Question: I have a ComboBox that has a border around all of the ComboBoxItems as a whole. The picture below shows a white line around the ComboBoxItems in purple. The white line surrounding all of those ComboBoxItems is what I'm trying to remove.

Here is my code.
'''
<ComboBox Name="mycombobox" IsEditable="True" IsReadOnly="True" Text="Test Text" Foreground="Black" BorderThickness="1" BorderBrush="Purple" Background="Yellow" HorizontalAlignment="Left" Width="240" Height="20">
<ComboBox.ItemContainerStyle>
<Style TargetType="ComboBoxItem">
<Setter Property="Background" Value="Purple"/>
<Setter Property="BorderThickness" Value="0"/>
</Style>
</ComboBox.ItemContainerStyle>
<ComboBoxItem Name="subItem1">subItem1</ComboBoxItem>
<ComboBoxItem Name="subItem2">subItem2</ComboBoxItem>
<ComboBoxItem Name="subItem3">subItem3</ComboBoxItem>
<ComboBoxItem Name="subItem4">subItem4</ComboBoxItem>
<ComboBoxItem Name="subItem5">subItem5</ComboBoxItem>
</ComboBox>
'''
I've tried setting border settings in the ItemContainerStyle, but nothing I do removes that border. Any help is appreciated.
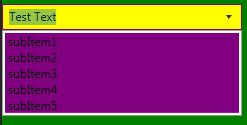
Answer: You need to edit the Popup border of the ComboBox Control Template. Either by setting the main ComboBox BorderThickness/BorderBrush property as I can see it is template bounded, or by recreating the whole ControlTemplate and having a custom Popup:
Source: <URL>
I would recommend using Blend to do this rather than try to recreate the ControlTempalte yourself.
1. Right Click ComboBox -> Edit Template -> Edit A Copy
2. Expand PART_Popup and look for the shadow element and move its child (dropDownBorder) into the shadows parent (PART_Popup)
3. Select dropDownBorder element and choose BorderBrush property and then choose "No Brush"
Without Blend it gets really nasty :|.
This is how it looks:

Here is the code that blend generated (Obviously you would put this into a separate style in a resource dictionary!):
'''
<Window
xmlns="http://schemas.microsoft.com/winfx/2006/xaml/presentation"
xmlns:x="http://schemas.microsoft.com/winfx/2006/xaml"
xmlns:system="clr-namespace:System;assembly=mscorlib"
xmlns:Themes="clr-namespace:Microsoft.Windows.Themes;assembly=PresentationFramework.Aero2" x:Class="RxUITests.MainWindow"
Title="MainWindow" Height="350" Width="525">
<Window.Resources>
<Style x:Key="FocusVisual">
<Setter Property="Control.Template">
<Setter.Value>
<ControlTemplate>
<Rectangle Margin="2" SnapsToDevicePixels="true" Stroke="{DynamicResource {x:Static SystemColors.ControlTextBrushKey}}" StrokeThickness="1" StrokeDashArray="1 2"/>
</ControlTemplate>
</Setter.Value>
</Setter>
</Style>
<LinearGradientBrush x:Key="ComboBox.Static.Background" EndPoint="0,1" StartPoint="0,0">
<GradientStop Color="#FFF0F0F0" Offset="0.0"/>
<GradientStop Color="#FFE5E5E5" Offset="1.0"/>
</LinearGradientBrush>
<SolidColorBrush x:Key="ComboBox.Static.Border" Color="#FFACACAC"/>
<SolidColorBrush x:Key="ComboBox.Static.Editable.Background" Color="#FFFFFFFF"/>
<SolidColorBrush x:Key="ComboBox.Static.Editable.Border" Color="#FFABADB3"/>
<SolidColorBrush x:Key="ComboBox.Static.Editable.Button.Background" Color="Transparent"/>
<SolidColorBrush x:Key="ComboBox.Static.Editable.Button.Border" Color="Transparent"/>
<SolidColorBrush x:Key="ComboBox.MouseOver.Glyph" Color="#FF000000"/>
<LinearGradientBrush x:Key="ComboBox.MouseOver.Background" EndPoint="0,1" StartPoint="0,0">
<GradientStop Color="#FFECF4FC" Offset="0.0"/>
<GradientStop Color="#FFDCECFC" Offset="1.0"/>
</LinearGradientBrush>
<SolidColorBrush x:Key="ComboBox.MouseOver.Border" Color="#FF7EB4EA"/>
<SolidColorBrush x:Key="ComboBox.MouseOver.Editable.Background" Color="#FFFFFFFF"/>
<SolidColorBrush x:Key="ComboBox.MouseOver.Editable.Border" Color="#FF7EB4EA"/>
<LinearGradientBrush x:Key="ComboBox.MouseOver.Editable.Button.Background" EndPoint="0,1" StartPoint="0,0">
<GradientStop Color="#FFEBF4FC" Offset="0.0"/>
<GradientStop Color="#FFDCECFC" Offset="1.0"/>
</LinearGradientBrush>
<SolidColorBrush x:Key="ComboBox.MouseOver.Editable.Button.Border" Color="#FF7EB4EA"/>
<SolidColorBrush x:Key="ComboBox.Pressed.Glyph" Color="#FF000000"/>
<LinearGradientBrush x:Key="ComboBox.Pressed.Background" EndPoint="0,1" StartPoint="0,0">
<GradientStop Color="#FFDAECFC" Offset="0.0"/>
<GradientStop Color="#FFC4E0FC" Offset="1.0"/>
</LinearGradientBrush>
<SolidColorBrush x:Key="ComboBox.Pressed.Border" Color="#FF569DE5"/>
<SolidColorBrush x:Key="ComboBox.Pressed.Editable.Background" Color="#FFFFFFFF"/>
<SolidColorBrush x:Key="ComboBox.Pressed.Editable.Border" Color="#FF569DE5"/>
<LinearGradientBrush x:Key="ComboBox.Pressed.Editable.Button.Background" EndPoint="0,1" StartPoint="0,0">
<GradientStop Color="#FFDAEBFC" Offset="0.0"/>
<GradientStop Color="#FFC4E0FC" Offset="1.0"/>
</LinearGradientBrush>
<SolidColorBrush x:Key="ComboBox.Pressed.Editable.Button.Border" Color="#FF569DE5"/>
<SolidColorBrush x:Key="ComboBox.Disabled.Glyph" Color="#FFBFBFBF"/>
<SolidColorBrush x:Key="ComboBox.Disabled.Background" Color="#FFF0F0F0"/>
<SolidColorBrush x:Key="ComboBox.Disabled.Border" Color="#FFD9D9D9"/>
<SolidColorBrush x:Key="ComboBox.Disabled.Editable.Background" Color="#FFFFFFFF"/>
<SolidColorBrush x:Key="ComboBox.Disabled.Editable.Border" Color="#FFBFBFBF"/>
<SolidColorBrush x:Key="ComboBox.Disabled.Editable.Button.Background" Color="Transparent"/>
<SolidColorBrush x:Key="ComboBox.Disabled.Editable.Button.Border" Color="Transparent"/>
<SolidColorBrush x:Key="ComboBox.Static.Glyph" Color="#FF606060"/>
<Style x:Key="ComboBoxToggleButton" TargetType="{x:Type ToggleButton}">
<Setter Property="OverridesDefaultStyle" Value="true"/>
<Setter Property="IsTabStop" Value="false"/>
<Setter Property="Focusable" Value="false"/>
<Setter Property="ClickMode" Value="Press"/>
<Setter Property="Template">
<Setter.Value>
<ControlTemplate TargetType="{x:Type ToggleButton}">
<Border x:Name="templateRoot" BorderBrush="{StaticResource ComboBox.Static.Border}" BorderThickness="{TemplateBinding BorderThickness}" Background="{StaticResource ComboBox.Static.Background}" SnapsToDevicePixels="true">
<Border x:Name="splitBorder" BorderBrush="Transparent" BorderThickness="1" HorizontalAlignment="Right" Margin="0" SnapsToDevicePixels="true" Width="{DynamicResource {x:Static SystemParameters.VerticalScrollBarWidthKey}}">
<Path x:Name="arrow" Data="F1 M 0,0 L 2.667,2.66665 L 5.3334,0 L 5.3334,-1.78168 L 2.6667,0.88501 L0,-1.78168 L0,0 Z" Fill="{StaticResource ComboBox.Static.Glyph}" HorizontalAlignment="Center" Margin="0" VerticalAlignment="Center"/>
</Border>
</Border>
<ControlTemplate.Triggers>
<MultiDataTrigger>
<MultiDataTrigger.Conditions>
<Condition Binding="{Binding IsEditable, RelativeSource={RelativeSource AncestorType={x:Type ComboBox}}}" Value="true"/>
<Condition Binding="{Binding IsMouseOver, RelativeSource={RelativeSource Self}}" Value="false"/>
<Condition Binding="{Binding IsPressed, RelativeSource={RelativeSource Self}}" Value="false"/>
<Condition Binding="{Binding IsEnabled, RelativeSource={RelativeSource Self}}" Value="true"/>
</MultiDataTrigger.Conditions>
<Setter Property="Background" TargetName="templateRoot" Value="{StaticResource ComboBox.Static.Editable.Background}"/>
<Setter Property="BorderBrush" TargetName="templateRoot" Value="{StaticResource ComboBox.Static.Editable.Border}"/>
<Setter Property="Background" TargetName="splitBorder" Value="{StaticResource ComboBox.Static.Editable.Button.Background}"/>
<Setter Property="BorderBrush" TargetName="splitBorder" Value="{StaticResource ComboBox.Static.Editable.Button.Border}"/>
</MultiDataTrigger>
<Trigger Property="IsMouseOver" Value="true">
<Setter Property="Fill" TargetName="arrow" Value="{StaticResource ComboBox.MouseOver.Glyph}"/>
</Trigger>
<MultiDataTrigger>
<MultiDataTrigger.Conditions>
<Condition Binding="{Binding IsMouseOver, RelativeSource={RelativeSource Self}}" Value="true"/>
<Condition Binding="{Binding IsEditable, RelativeSource={RelativeSource AncestorType={x:Type ComboBox}}}" Value="false"/>
</MultiDataTrigger.Conditions>
<Setter Property="Background" TargetName="templateRoot" Value="{StaticResource ComboBox.MouseOver.Background}"/>
<Setter Property="BorderBrush" TargetName="templateRoot" Value="{StaticResource ComboBox.MouseOver.Border}"/>
</MultiDataTrigger>
<MultiDataTrigger>
<MultiDataTrigger.Conditions>
<Condition Binding="{Binding IsMouseOver, RelativeSource={RelativeSource Self}}" Value="true"/>
<Condition Binding="{Binding IsEditable, RelativeSource={RelativeSource AncestorType={x:Type ComboBox}}}" Value="true"/>
</MultiDataTrigger.Conditions>
<Setter Property="Background" TargetName="templateRoot" Value="{StaticResource ComboBox.MouseOver.Editable.Background}"/>
<Setter Property="BorderBrush" TargetName="templateRoot" Value="{StaticResource ComboBox.MouseOver.Editable.Border}"/>
<Setter Property="Background" TargetName="splitBorder" Value="{StaticResource ComboBox.MouseOver.Editable.Button.Background}"/>
<Setter Property="BorderBrush" TargetName="splitBorder" Value="{StaticResource ComboBox.MouseOver.Editable.Button.Border}"/>
</MultiDataTrigger>
<Trigger Property="IsPressed" Value="true">
<Setter Property="Fill" TargetName="arrow" Value="{StaticResource ComboBox.Pressed.Glyph}"/>
</Trigger>
<MultiDataTrigger>
<MultiDataTrigger.Conditions>
<Condition Binding="{Binding IsPressed, RelativeSource={RelativeSource Self}}" Value="true"/>
<Condition Binding="{Binding IsEditable, RelativeSource={RelativeSource AncestorType={x:Type ComboBox}}}" Value="false"/>
</MultiDataTrigger.Conditions>
<Setter Property="Background" TargetName="templateRoot" Value="{StaticResource ComboBox.Pressed.Background}"/>
<Setter Property="BorderBrush" TargetName="templateRoot" Value="{StaticResource ComboBox.Pressed.Border}"/>
</MultiDataTrigger>
<MultiDataTrigger>
<MultiDataTrigger.Conditions>
<Condition Binding="{Binding IsPressed, RelativeSource={RelativeSource Self}}" Value="true"/>
<Condition Binding="{Binding IsEditable, RelativeSource={RelativeSource AncestorType={x:Type ComboBox}}}" Value="true"/>
</MultiDataTrigger.Conditions>
<Setter Property="Background" TargetName="templateRoot" Value="{StaticResource ComboBox.Pressed.Editable.Background}"/>
<Setter Property="BorderBrush" TargetName="templateRoot" Value="{StaticResource ComboBox.Pressed.Editable.Border}"/>
<Setter Property="Background" TargetName="splitBorder" Value="{StaticResource ComboBox.Pressed.Editable.Button.Background}"/>
<Setter Property="BorderBrush" TargetName="splitBorder" Value="{StaticResource ComboBox.Pressed.Editable.Button.Border}"/>
</MultiDataTrigger>
<Trigger Property="IsEnabled" Value="false">
<Setter Property="Fill" TargetName="arrow" Value="{StaticResource ComboBox.Disabled.Glyph}"/>
</Trigger>
<MultiDataTrigger>
<MultiDataTrigger.Conditions>
<Condition Binding="{Binding IsEnabled, RelativeSource={RelativeSource Self}}" Value="false"/>
<Condition Binding="{Binding IsEditable, RelativeSource={RelativeSource AncestorType={x:Type ComboBox}}}" Value="false"/>
</MultiDataTrigger.Conditions>
<Setter Property="Background" TargetName="templateRoot" Value="{StaticResource ComboBox.Disabled.Background}"/>
<Setter Property="BorderBrush" TargetName="templateRoot" Value="{StaticResource ComboBox.Disabled.Border}"/>
</MultiDataTrigger>
<MultiDataTrigger>
<MultiDataTrigger.Conditions>
<Condition Binding="{Binding IsEnabled, RelativeSource={RelativeSource Self}}" Value="false"/>
<Condition Binding="{Binding IsEditable, RelativeSource={RelativeSource AncestorType={x:Type ComboBox}}}" Value="true"/>
</MultiDataTrigger.Conditions>
<Setter Property="Background" TargetName="templateRoot" Value="{StaticResource ComboBox.Disabled.Editable.Background}"/>
<Setter Property="BorderBrush" TargetName="templateRoot" Value="{StaticResource ComboBox.Disabled.Editable.Border}"/>
<Setter Property="Background" TargetName="splitBorder" Value="{StaticResource ComboBox.Disabled.Editable.Button.Background}"/>
<Setter Property="BorderBrush" TargetName="splitBorder" Value="{StaticResource ComboBox.Disabled.Editable.Button.Border}"/>
</MultiDataTrigger>
</ControlTemplate.Triggers>
</ControlTemplate>
</Setter.Value>
</Setter>
</Style>
<ControlTemplate x:Key="ComboBoxTemplate" TargetType="{x:Type ComboBox}">
<Grid x:Name="templateRoot" SnapsToDevicePixels="true">
<Grid.ColumnDefinitions>
<ColumnDefinition Width="*"/>
<ColumnDefinition MinWidth="{DynamicResource {x:Static SystemParameters.VerticalScrollBarWidthKey}}" Width="0"/>
</Grid.ColumnDefinitions>
<Popup x:Name="PART_Popup" AllowsTransparency="true" Grid.ColumnSpan="2" IsOpen="{Binding IsDropDownOpen, Mode=TwoWay, RelativeSource={RelativeSource TemplatedParent}}" Margin="1" PopupAnimation="{DynamicResource {x:Static SystemParameters.ComboBoxPopupAnimationKey}}" Placement="Bottom">
<ScrollViewer x:Name="DropDownScrollViewer">
<Grid x:Name="grid" RenderOptions.ClearTypeHint="Enabled">
<Canvas x:Name="canvas" HorizontalAlignment="Left" Height="0" VerticalAlignment="Top" Width="0">
<Rectangle x:Name="opaqueRect" Fill="{Binding Background, ElementName=dropDownBorder}" Height="{Binding ActualHeight, ElementName=dropDownBorder}" Width="{Binding ActualWidth, ElementName=dropDownBorder}"/>
</Canvas>
<ItemsPresenter x:Name="ItemsPresenter" KeyboardNavigation.DirectionalNavigation="Contained" SnapsToDevicePixels="{TemplateBinding SnapsToDevicePixels}"/>
</Grid>
</ScrollViewer>
</Popup>
<ToggleButton x:Name="toggleButton" BorderBrush="{TemplateBinding BorderBrush}" BorderThickness="{TemplateBinding BorderThickness}" Background="{TemplateBinding Background}" Grid.ColumnSpan="2" IsChecked="{Binding IsDropDownOpen, Mode=TwoWay, RelativeSource={RelativeSource TemplatedParent}}" Style="{StaticResource ComboBoxToggleButton}"/>
<ContentPresenter x:Name="contentPresenter" ContentTemplate="{TemplateBinding SelectionBoxItemTemplate}" ContentTemplateSelector="{TemplateBinding ItemTemplateSelector}" Content="{TemplateBinding SelectionBoxItem}" ContentStringFormat="{TemplateBinding SelectionBoxItemStringFormat}" HorizontalAlignment="{TemplateBinding HorizontalContentAlignment}" IsHitTestVisible="false" Margin="{TemplateBinding Padding}" SnapsToDevicePixels="{TemplateBinding SnapsToDevicePixels}" VerticalAlignment="{TemplateBinding VerticalContentAlignment}"/>
</Grid>
<ControlTemplate.Triggers>
<Trigger Property="HasItems" Value="false">
<Setter Property="Height"
TargetName="DropDownScrollViewer" Value="95"/>
</Trigger>
<MultiTrigger>
<MultiTrigger.Conditions>
<Condition Property="IsGrouping" Value="true"/>
<Condition Property="VirtualizingPanel.IsVirtualizingWhenGrouping" Value="false"/>
</MultiTrigger.Conditions>
<Setter Property="ScrollViewer.CanContentScroll" Value="false"/>
</MultiTrigger>
<Trigger Property="ScrollViewer.CanContentScroll" SourceName="DropDownScrollViewer" Value="false">
<Setter Property="Canvas.Top" TargetName="opaqueRect" Value="{Binding VerticalOffset, ElementName=DropDownScrollViewer}"/>
<Setter Property="Canvas.Left" TargetName="opaqueRect" Value="{Binding HorizontalOffset, ElementName=DropDownScrollViewer}"/>
</Trigger>
</ControlTemplate.Triggers>
</ControlTemplate>
<SolidColorBrush x:Key="TextBox.Static.Background" Color="#FFFFFFFF"/>
<Style x:Key="ComboBoxEditableTextBox" TargetType="{x:Type TextBox}">
<Setter Property="OverridesDefaultStyle" Value="true"/>
<Setter Property="AllowDrop" Value="true"/>
<Setter Property="MinWidth" Value="0"/>
<Setter Property="MinHeight" Value="0"/>
<Setter Property="FocusVisualStyle" Value="{x:Null}"/>
<Setter Property="ScrollViewer.PanningMode" Value="VerticalFirst"/>
<Setter Property="Stylus.IsFlicksEnabled" Value="False"/>
<Setter Property="Template">
<Setter.Value>
<ControlTemplate TargetType="{x:Type TextBox}">
<ScrollViewer x:Name="PART_ContentHost" Background="Transparent" Focusable="false" HorizontalScrollBarVisibility="Hidden" VerticalScrollBarVisibility="Hidden"/>
</ControlTemplate>
</Setter.Value>
</Setter>
</Style>
<ControlTemplate x:Key="ComboBoxEditableTemplate" TargetType="{x:Type ComboBox}">
<Grid x:Name="templateRoot" SnapsToDevicePixels="true">
<Grid.ColumnDefinitions>
<ColumnDefinition Width="*"/>
<ColumnDefinition MinWidth="{DynamicResource {x:Static SystemParameters.VerticalScrollBarWidthKey}}" Width="0"/>
</Grid.ColumnDefinitions>
<Popup x:Name="PART_Popup" AllowsTransparency="true" Grid.ColumnSpan="2" IsOpen="{Binding IsDropDownOpen, RelativeSource={RelativeSource TemplatedParent}}" PopupAnimation="{DynamicResource {x:Static SystemParameters.ComboBoxPopupAnimationKey}}" Placement="Bottom">
<Border x:Name="dropDownBorder" BorderBrush="{x:Null}" BorderThickness="1" Background="{DynamicResource {x:Static SystemColors.WindowBrushKey}}">
<ScrollViewer x:Name="DropDownScrollViewer">
<Grid x:Name="grid" RenderOptions.ClearTypeHint="Enabled">
<Canvas x:Name="canvas" HorizontalAlignment="Left" Height="0" VerticalAlignment="Top" Width="0">
<Rectangle x:Name="opaqueRect" Fill="{Binding Background, ElementName=dropDownBorder}" Height="{Binding ActualHeight, ElementName=dropDownBorder}" Width="{Binding ActualWidth, ElementName=dropDownBorder}"/>
</Canvas>
<ItemsPresenter x:Name="ItemsPresenter" KeyboardNavigation.DirectionalNavigation="Contained" SnapsToDevicePixels="{TemplateBinding SnapsToDevicePixels}"/>
</Grid>
</ScrollViewer>
</Border>
</Popup>
<ToggleButton x:Name="toggleButton" BorderBrush="{TemplateBinding BorderBrush}" BorderThickness="{TemplateBinding BorderThickness}" Background="{TemplateBinding Background}" Grid.ColumnSpan="2" IsChecked="{Binding IsDropDownOpen, Mode=TwoWay, RelativeSource={RelativeSource TemplatedParent}}" Style="{StaticResource ComboBoxToggleButton}"/>
<Border x:Name="border" Background="{StaticResource TextBox.Static.Background}" Margin="{TemplateBinding BorderThickness}">
<TextBox x:Name="PART_EditableTextBox" HorizontalContentAlignment="{TemplateBinding HorizontalContentAlignment}" IsReadOnly="{Binding IsReadOnly, RelativeSource={RelativeSource TemplatedParent}}" Margin="{TemplateBinding Padding}" Style="{StaticResource ComboBoxEditableTextBox}" VerticalContentAlignment="{TemplateBinding VerticalContentAlignment}"/>
</Border>
</Grid>
<ControlTemplate.Triggers>
<Trigger Property="IsEnabled" Value="false">
<Setter Property="Opacity" TargetName="border" Value="0.56"/>
</Trigger>
<Trigger Property="IsKeyboardFocusWithin" Value="true">
<Setter Property="Foreground" Value="Black"/>
</Trigger>
<Trigger Property="HasDropShadow" SourceName="PART_Popup" Value="true"/>
<Trigger Property="HasItems" Value="false">
<Setter Property="Height" TargetName="dropDownBorder" Value="95"/>
</Trigger>
<MultiTrigger>
<MultiTrigger.Conditions>
<Condition Property="IsGrouping" Value="true"/>
<Condition Property="VirtualizingPanel.IsVirtualizingWhenGrouping" Value="false"/>
</MultiTrigger.Conditions>
<Setter Property="ScrollViewer.CanContentScroll" Value="false"/>
</MultiTrigger>
<Trigger Property="ScrollViewer.CanContentScroll" SourceName="DropDownScrollViewer" Value="false">
<Setter Property="Canvas.Top" TargetName="opaqueRect" Value="{Binding VerticalOffset, ElementName=DropDownScrollViewer}"/>
<Setter Property="Canvas.Left" TargetName="opaqueRect" Value="{Binding HorizontalOffset, ElementName=DropDownScrollViewer}"/>
</Trigger>
</ControlTemplate.Triggers>
</ControlTemplate>
<Style x:Key="ComboBoxStyle1" TargetType="{x:Type ComboBox}">
<Setter Property="FocusVisualStyle" Value="{StaticResource FocusVisual}"/>
<Setter Property="Background" Value="{StaticResource ComboBox.Static.Background}"/>
<Setter Property="BorderBrush" Value="{StaticResource ComboBox.Static.Border}"/>
<Setter Property="Foreground" Value="{DynamicResource {x:Static SystemColors.WindowTextBrushKey}}"/>
<Setter Property="BorderThickness" Value="1"/>
<Setter Property="ScrollViewer.HorizontalScrollBarVisibility" Value="Auto"/>
<Setter Property="ScrollViewer.VerticalScrollBarVisibility" Value="Auto"/>
<Setter Property="Padding" Value="6,3,5,3"/>
<Setter Property="ScrollViewer.CanContentScroll" Value="true"/>
<Setter Property="ScrollViewer.PanningMode" Value="Both"/>
<Setter Property="Stylus.IsFlicksEnabled" Value="False"/>
<Setter Property="Template" Value="{StaticResource ComboBoxTemplate}"/>
<Style.Triggers>
<Trigger Property="IsEditable" Value="true">
<Setter Property="IsTabStop" Value="false"/>
<Setter Property="Padding" Value="2"/>
<Setter Property="Template" Value="{StaticResource ComboBoxEditableTemplate}"/>
</Trigger>
</Style.Triggers>
</Style>
</Window.Resources>
<Grid>
<ComboBox x:Name="Mycombobox"
IsEditable="True"
IsReadOnly="True"
Text="Test Text"
Foreground="Black"
BorderThickness="1"
BorderBrush="Purple"
Background="Yellow"
HorizontalAlignment="Left"
Width="240"
Height="20" Style="{DynamicResource ComboBoxStyle1}">
<ComboBoxItem x:Name="SubItem1" Content="subItem1"/>
<ComboBoxItem x:Name="SubItem2" Content="subItem2"/>
<ComboBoxItem x:Name="SubItem3" Content="subItem3"/>
<ComboBoxItem x:Name="SubItem4" Content="subItem4"/>
<ComboBoxItem x:Name="SubItem5" Content="subItem5"/>
</ComboBox>
</Grid>
'''